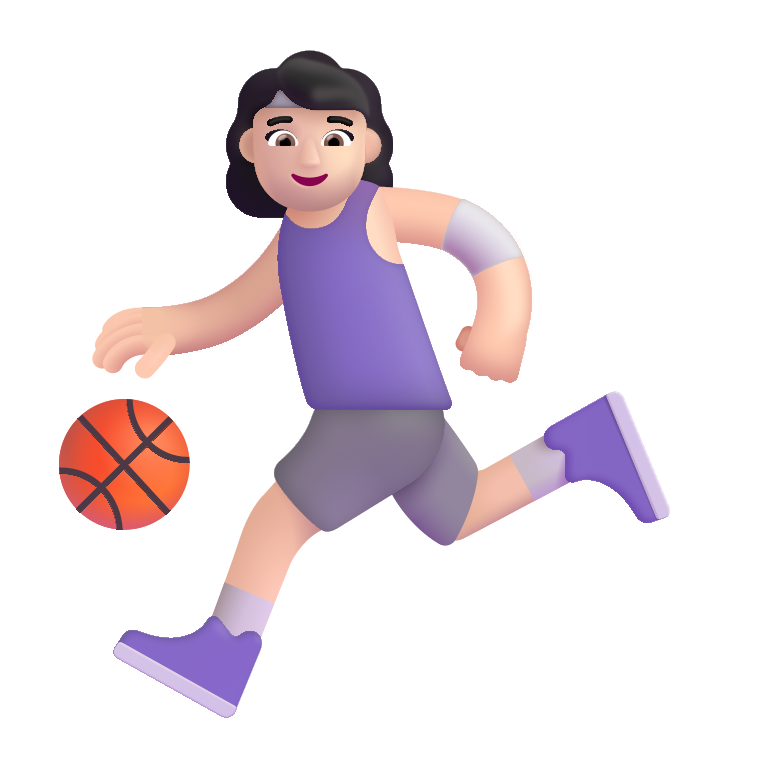
woman bouncing ball color light